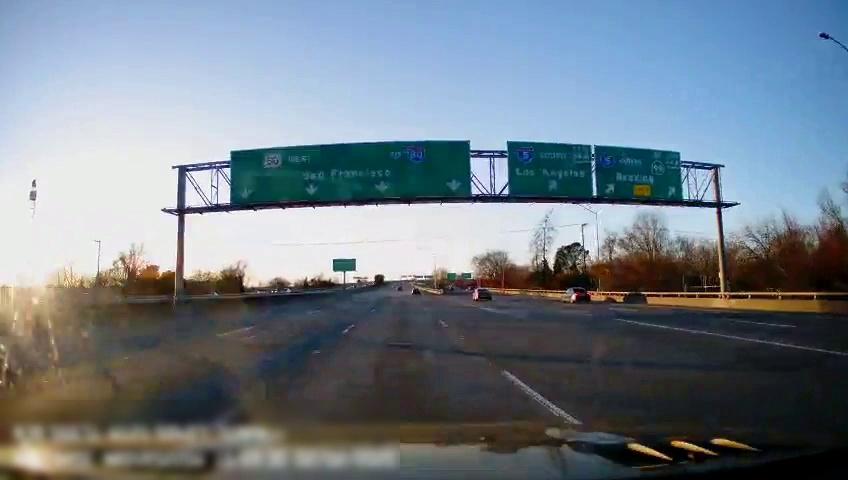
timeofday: Day
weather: Sunny
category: Drivable Space
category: Vehicles | Car
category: Vehicles | Car
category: Vehicles | Car
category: Vehicles | Car
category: Lanes | Current Lane
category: Lanes | Current Lane
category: Lanes | Alternate Lane
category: Lanes | Alternate Lane
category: Lanes | Alternate Lane
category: Lanes | Alternate Lane
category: Traffic | Signs
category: Traffic | Signs
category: Traffic | Signs
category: Traffic | Signs
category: Traffic | Signs